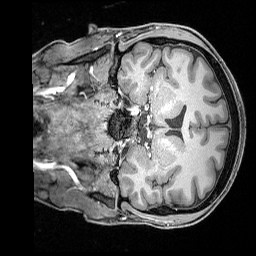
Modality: T1w
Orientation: coronal
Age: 23
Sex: male
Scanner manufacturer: siemens
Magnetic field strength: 3 T
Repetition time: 2.3 s
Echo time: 0.00324 s